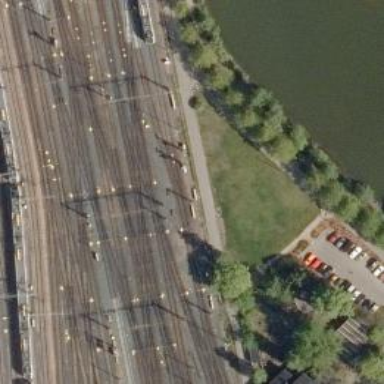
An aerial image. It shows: Railway with continuous electrified contact lines.